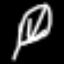
Label: leaf